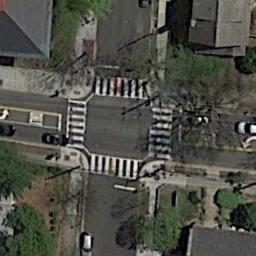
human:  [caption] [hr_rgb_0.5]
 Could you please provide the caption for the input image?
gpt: An intersection with normal traffic located in a residential area .

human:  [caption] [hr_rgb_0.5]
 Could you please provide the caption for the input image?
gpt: There are several cars at the intersection .

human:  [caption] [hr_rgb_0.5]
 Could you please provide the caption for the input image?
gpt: There are several moving vehicles on the road at the intersection, With many buildings and some trees around the intersection .

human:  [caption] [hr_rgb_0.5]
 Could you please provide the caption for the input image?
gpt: There are some green trees around the intersection .

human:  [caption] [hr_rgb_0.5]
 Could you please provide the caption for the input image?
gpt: There are only a few cars at the intersection .